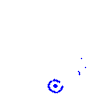
Particle: proton